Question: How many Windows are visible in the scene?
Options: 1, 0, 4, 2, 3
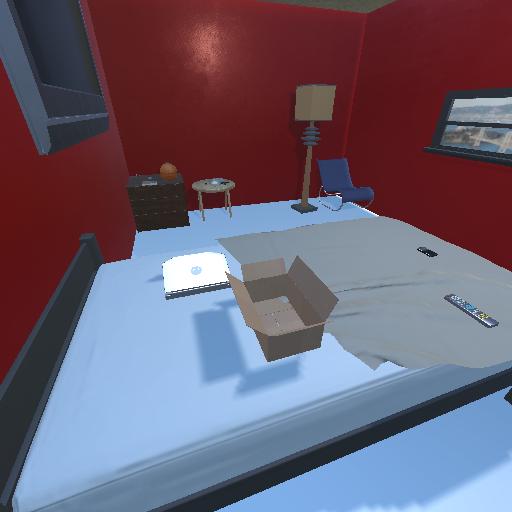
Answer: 1